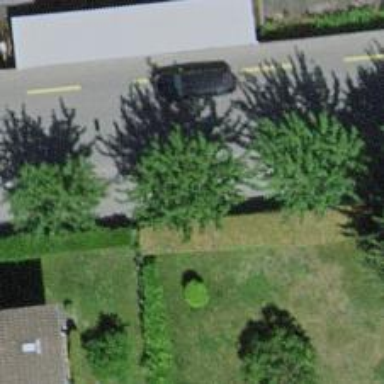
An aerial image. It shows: Street lined with broadleaved trees.